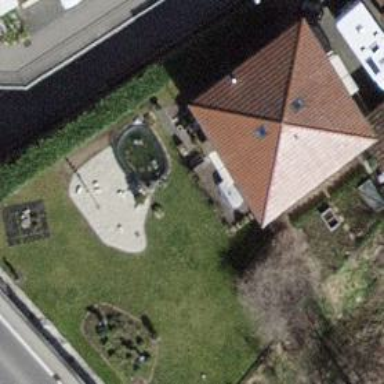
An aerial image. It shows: Building with tiled roof.